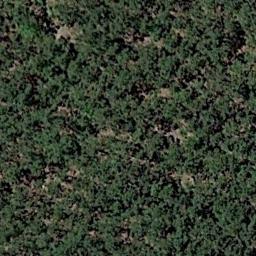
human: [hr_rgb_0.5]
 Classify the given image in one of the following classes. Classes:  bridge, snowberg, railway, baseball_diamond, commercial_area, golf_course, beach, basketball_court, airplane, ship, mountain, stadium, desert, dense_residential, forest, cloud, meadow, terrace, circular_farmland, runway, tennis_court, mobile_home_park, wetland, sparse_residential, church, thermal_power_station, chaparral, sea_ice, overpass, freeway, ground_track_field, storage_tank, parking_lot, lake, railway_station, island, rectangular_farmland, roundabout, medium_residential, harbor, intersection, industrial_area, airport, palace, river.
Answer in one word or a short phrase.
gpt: forest